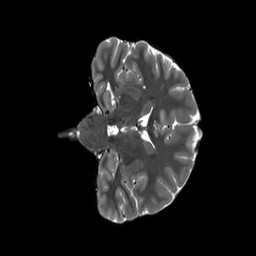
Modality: T2w
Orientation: coronal
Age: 19
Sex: female
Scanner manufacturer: siemens
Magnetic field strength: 3 T
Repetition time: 3.2 s
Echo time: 0.566 s